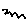
Label: zigzag